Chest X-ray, AP view. Patient: 50 years old, sex M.
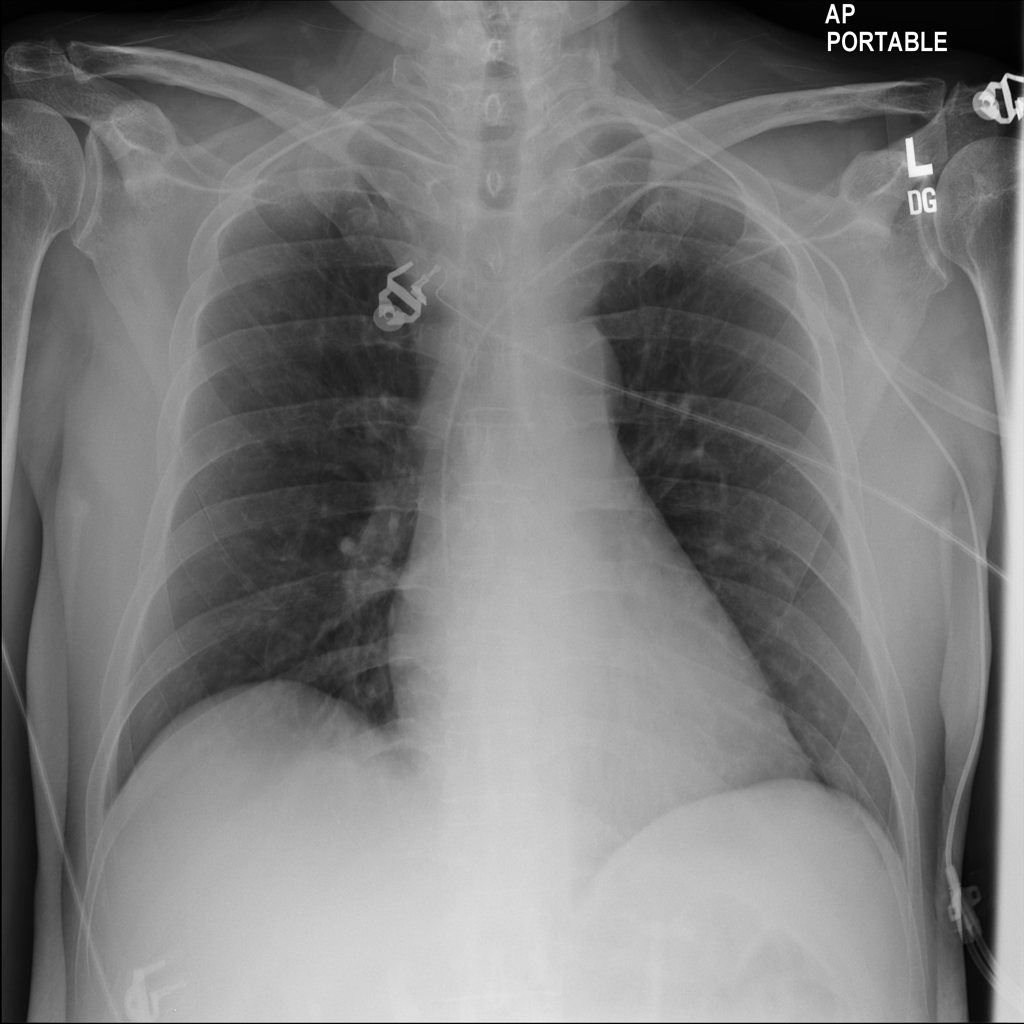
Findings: No Finding